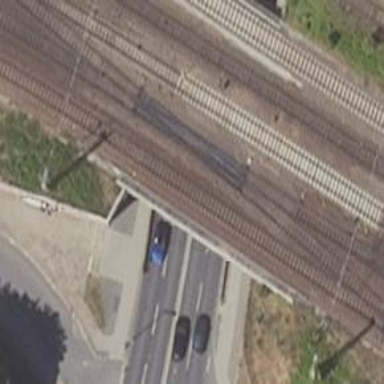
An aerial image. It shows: Railway switch.